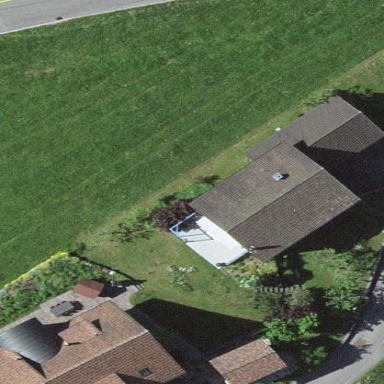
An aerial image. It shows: Detached building.